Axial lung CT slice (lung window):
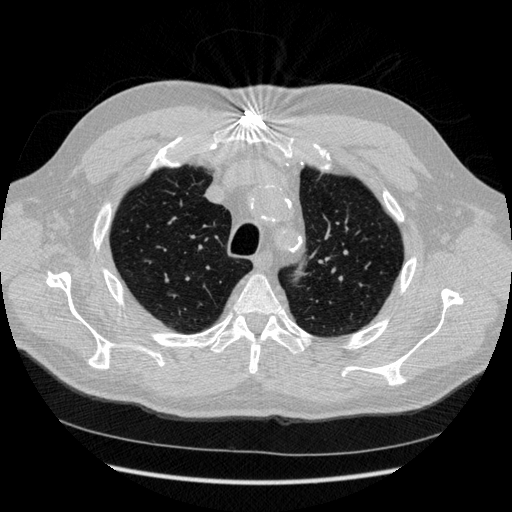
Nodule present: no